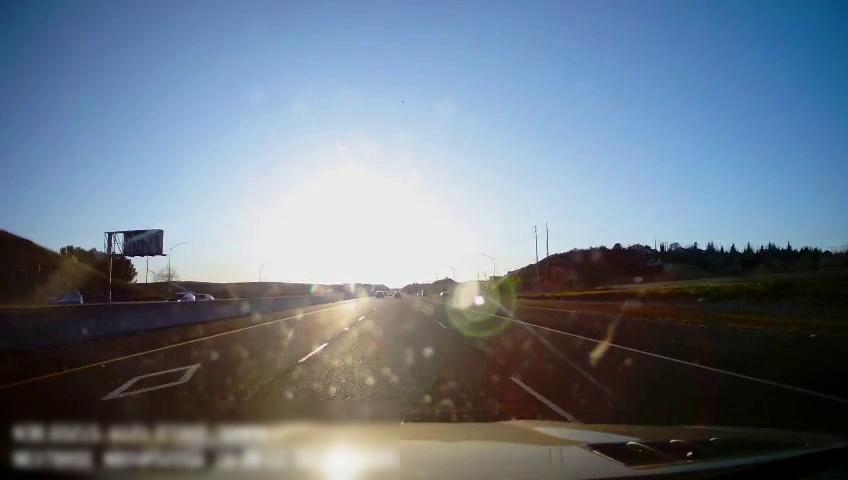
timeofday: Day
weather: Sunny
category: Drivable Space
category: Drivable Space
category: Vehicles | SUV
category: Vehicles | Car
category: Vehicles | Car
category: Lanes | Current Lane
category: Lanes | Current Lane
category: Lanes | Alternate Lane
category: Lanes | Alternate Lane